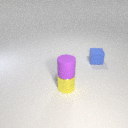
small blue rubber cube behind small yellow metal cylinder